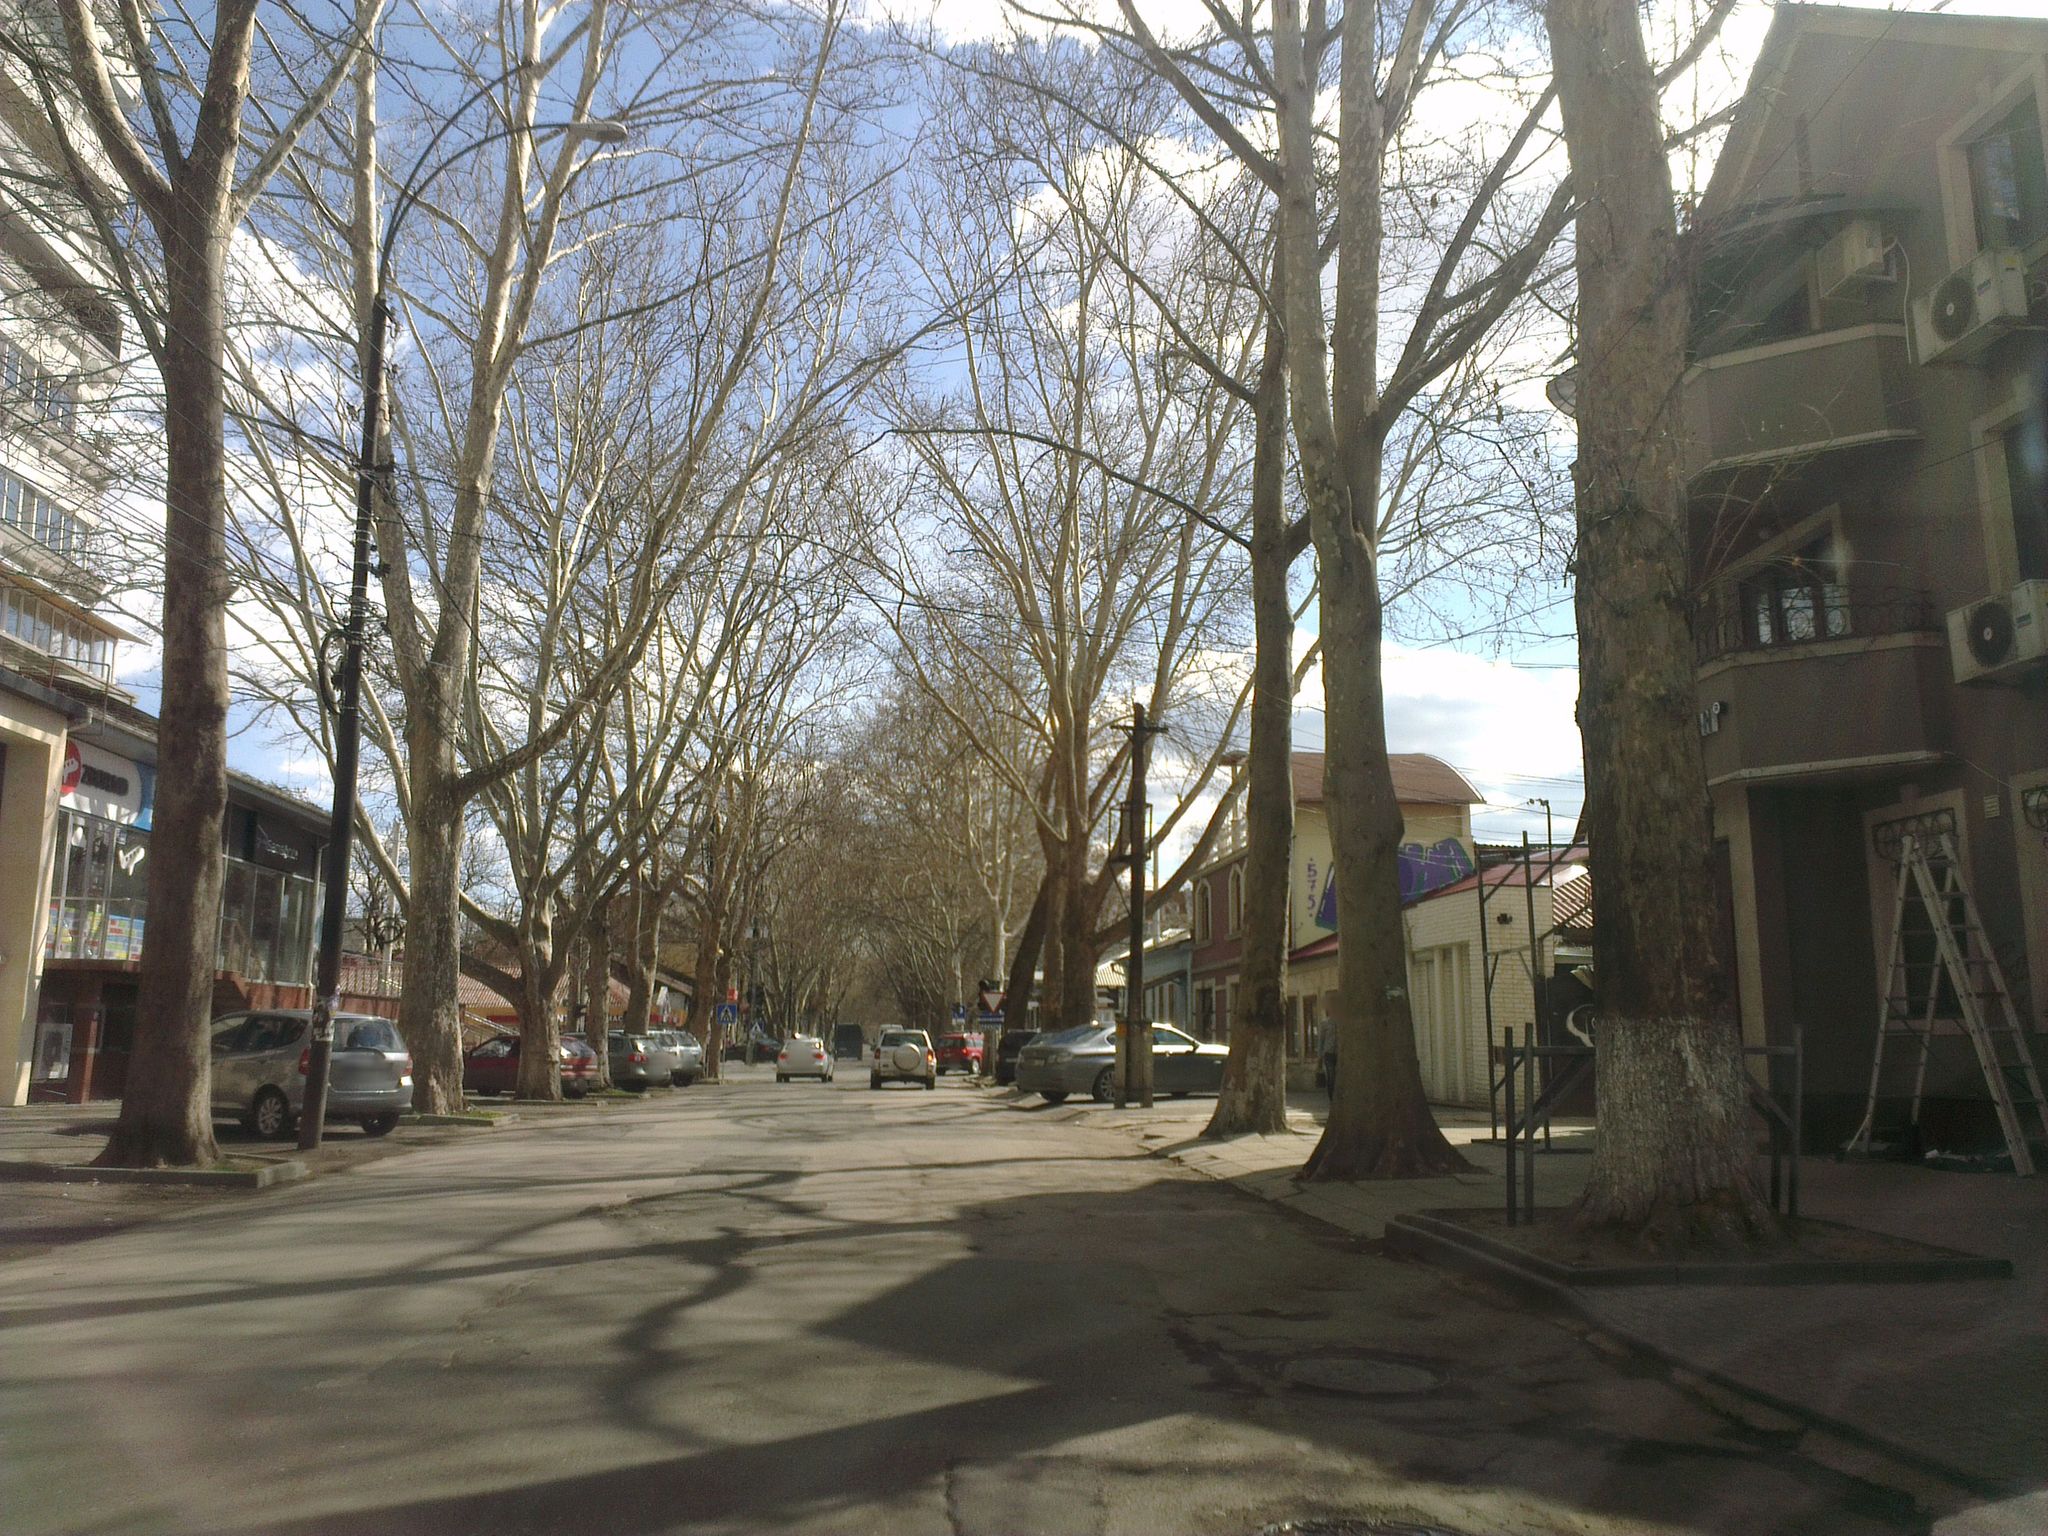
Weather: clear
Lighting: day
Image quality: good
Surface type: walking surface
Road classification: tertiary
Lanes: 2
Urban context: urban centre
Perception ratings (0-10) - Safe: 4.7, Lively: 7.92, Beautiful: 6.8, Boring: 3.36, Depressing: 3.76, Wealthy: 3.62